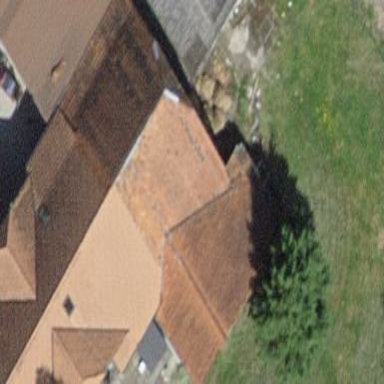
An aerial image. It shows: Farm building.